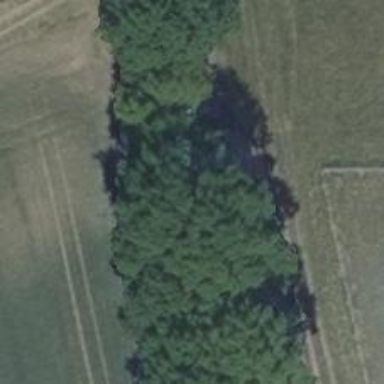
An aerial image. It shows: Hunting stand.